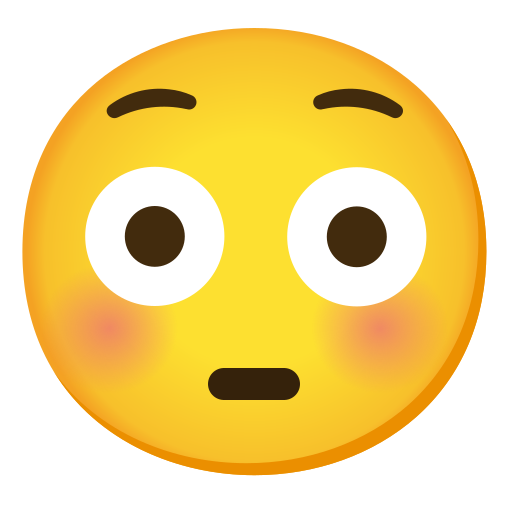
Emoji: 😳